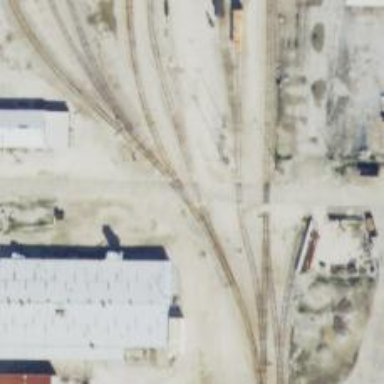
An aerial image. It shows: Railway level crossing.